Aerial crown-view tile of a tropical tree (Barro Colorado Island, Panama), acquired 20250616:
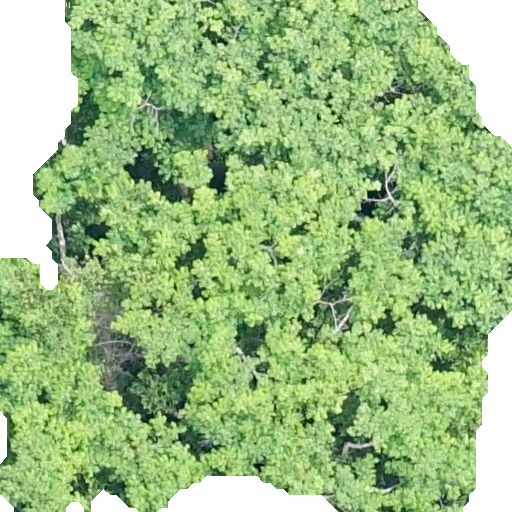
Species: Anacardium excelsum
GBIF accepted scientific name: Anacardium excelsum
Crown area: 376.988 m²